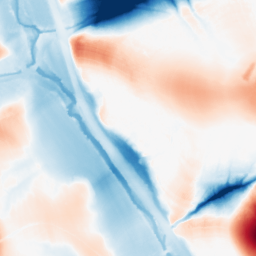
Category: morphological
Decomposition family: tophat_combined
Decomposition parameters: size: 50
Upsampling method: bilinear
Upsampling parameters: scale: 2
Upsampling scale: 2